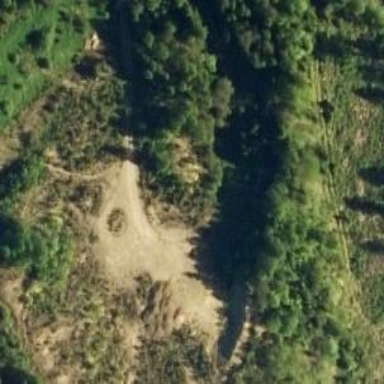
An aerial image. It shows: Quarry area.